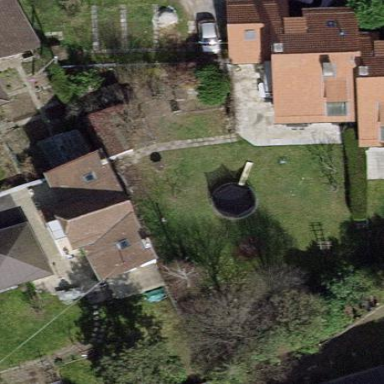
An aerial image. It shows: Garden surrounded by fence.